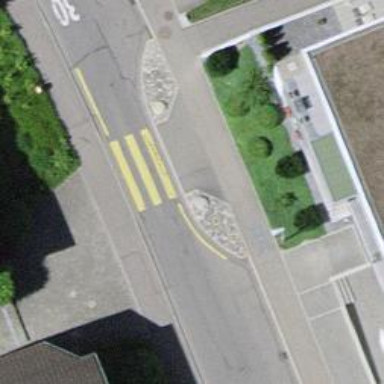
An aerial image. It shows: Kerb serving as barrier.